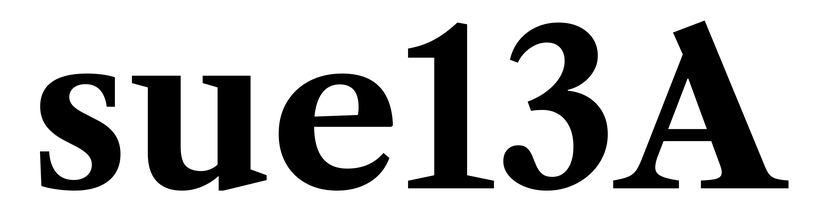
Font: LibreCaslonText_Bold